Question: I am trying to plot a matrix with positive and negative numbers. The numbers will be in an interval from -1 to 1 but not at the complete range. Numbers could sometimes be in the range from -0.2 to +0.8 for example (See code below).
I want to use the bwr-colormap (blue -> white - red) such that zero is always color-coded in white. -1 should be colorcoded in the darkest possible blue and +1 should be colorcoded in the darkest possible red. Here comes an example, where both plots are only distinguishable by their colorbar.
'''
import numpy
from matplotlib import pyplot as plt
# some arbitrary data to plot
x = numpy.linspace(0, 2*numpy.pi, 30)
y = numpy.linspace(0, 2*numpy.pi, 20)
[X, Y] = numpy.meshgrid(x, y)
Z = numpy.sin(X)*numpy.cos(Y)
fig = plt.figure()
plt.ion()
plt.set_cmap('bwr') # a good start: blue to white to red colormap
# a plot ranging from -1 to 1, hence the value 0 (the average) is colorcoded in white
ax = fig.add_subplot(1, 2, 1)
plt.pcolor(X, Y, Z)
plt.colorbar()
# a plot ranging from -0.2 to 0.8 hence 0.3 (the average) is colorcoded in white
ax = fig.add_subplot(1, 2, 2)
plt.pcolor(X, Y, Z*0.5 + 0.3) # rescaled Z-Data
plt.colorbar()
'''
The figure created by this code can be seen here:
As stated above, i am looking for a way to always color-code the values with the same colors, where -1: dark blue, 0: white, +1: dark red. Is this a one-liner and i am missing something or do i have to write something myself for this?
EDIT:
After digging a little bit longer i found a satisfying answer myself, not touching the colormap but rather using optional inputs to 'pcolor' (see below).
Still, I will not delete the question as i could not find an answer on SO until i posted this question and clicked on the related questions/answers. On the other hand, i wouldn't mind if it got deleted, as answers to exactly this question can be found elsewhere if one is looking for the right keywords.
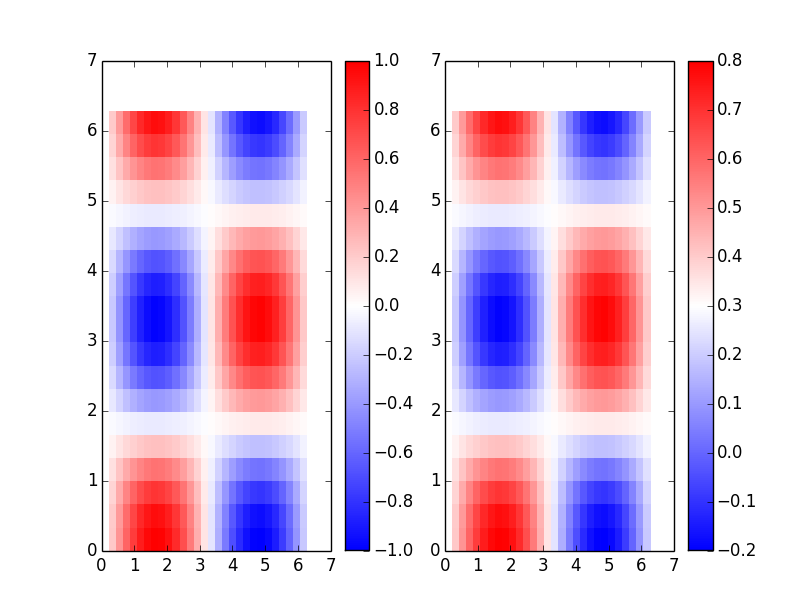
Answer: Apparently, I found the answer myself after digging a little longer. 'pcolor' offers the optional input 'vmin' and 'vmax'. If I set them to -1 and 1 respectively, it exactly solves the problem. The colorcoding then seems to be relative to vmin and vmax, not to the min and max of the data, which is plotted. So changing the plot command (and comments) to
'''
# a plot ranging from -1 to 1, where the value 0 is colorcoded in white
ax = fig.add_subplot(1, 2, 1)
plt.pcolor(X, Y, Z, vmin=-1, vmax=1) # vmin, vmax not needed here
plt.colorbar()
# a plot ranging from -0.2 to 0.8, where the value 0 is colorcoded in white
ax = fig.add_subplot(1, 2, 2)
plt.pcolor(X, Y, Z*0.5 + 0.3, vmin=-1, vmax=1) # rescaled Z-Data
plt.colorbar()
'''
It produces a figure as I need it:
So, setting 'vmin=-1, vmax=1' does the job, i do not have to change stuff on the colormap itself.